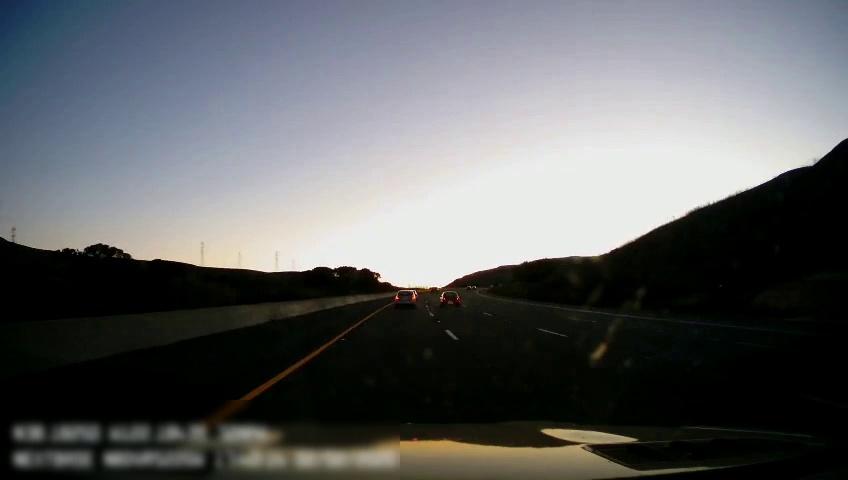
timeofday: Day
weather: Sunny
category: Drivable Space
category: Vehicles | Car
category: Vehicles | Car
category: Lanes | Alternate Lane
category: Lanes | Current Lane
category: Lanes | Current Lane
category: Lanes | Alternate Lane
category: Lanes | Alternate Lane